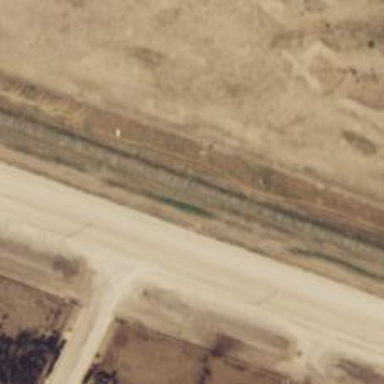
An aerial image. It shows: Disused railway.